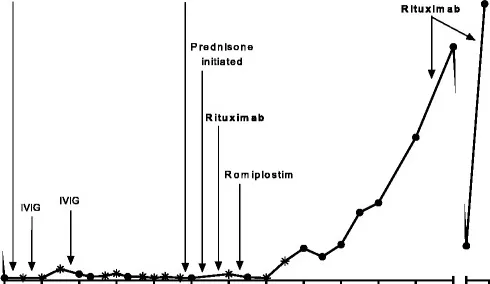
Checkpoint inhibitor-induced ITP refractory to glucocorticoids subsequently responds to second-line treatment.
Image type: chart (chart)